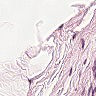
Metastatic tissue present: no